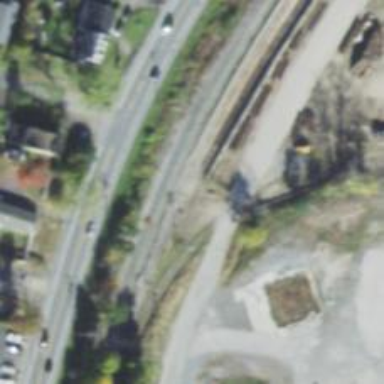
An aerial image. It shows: Abandoned railway.